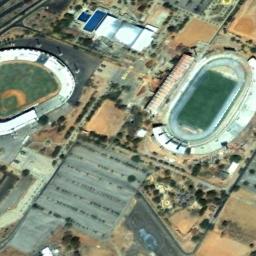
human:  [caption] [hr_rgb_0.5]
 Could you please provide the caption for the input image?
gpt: The oval gym is surrounded by bare lands, With some sparse vegetation next to it .

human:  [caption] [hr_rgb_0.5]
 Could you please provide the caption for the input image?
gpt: This stadium is a baseball field .

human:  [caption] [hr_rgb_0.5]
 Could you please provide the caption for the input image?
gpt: The stadium is on the bare land next to some buildings and trees .

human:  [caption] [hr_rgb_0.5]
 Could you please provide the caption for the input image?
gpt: There are many buildings of different shapes and sizes next to the stadium .

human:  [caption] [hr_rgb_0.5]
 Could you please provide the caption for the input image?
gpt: There are some buildings around the stadium .